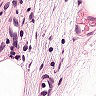
Metastatic tissue present: no